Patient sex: F
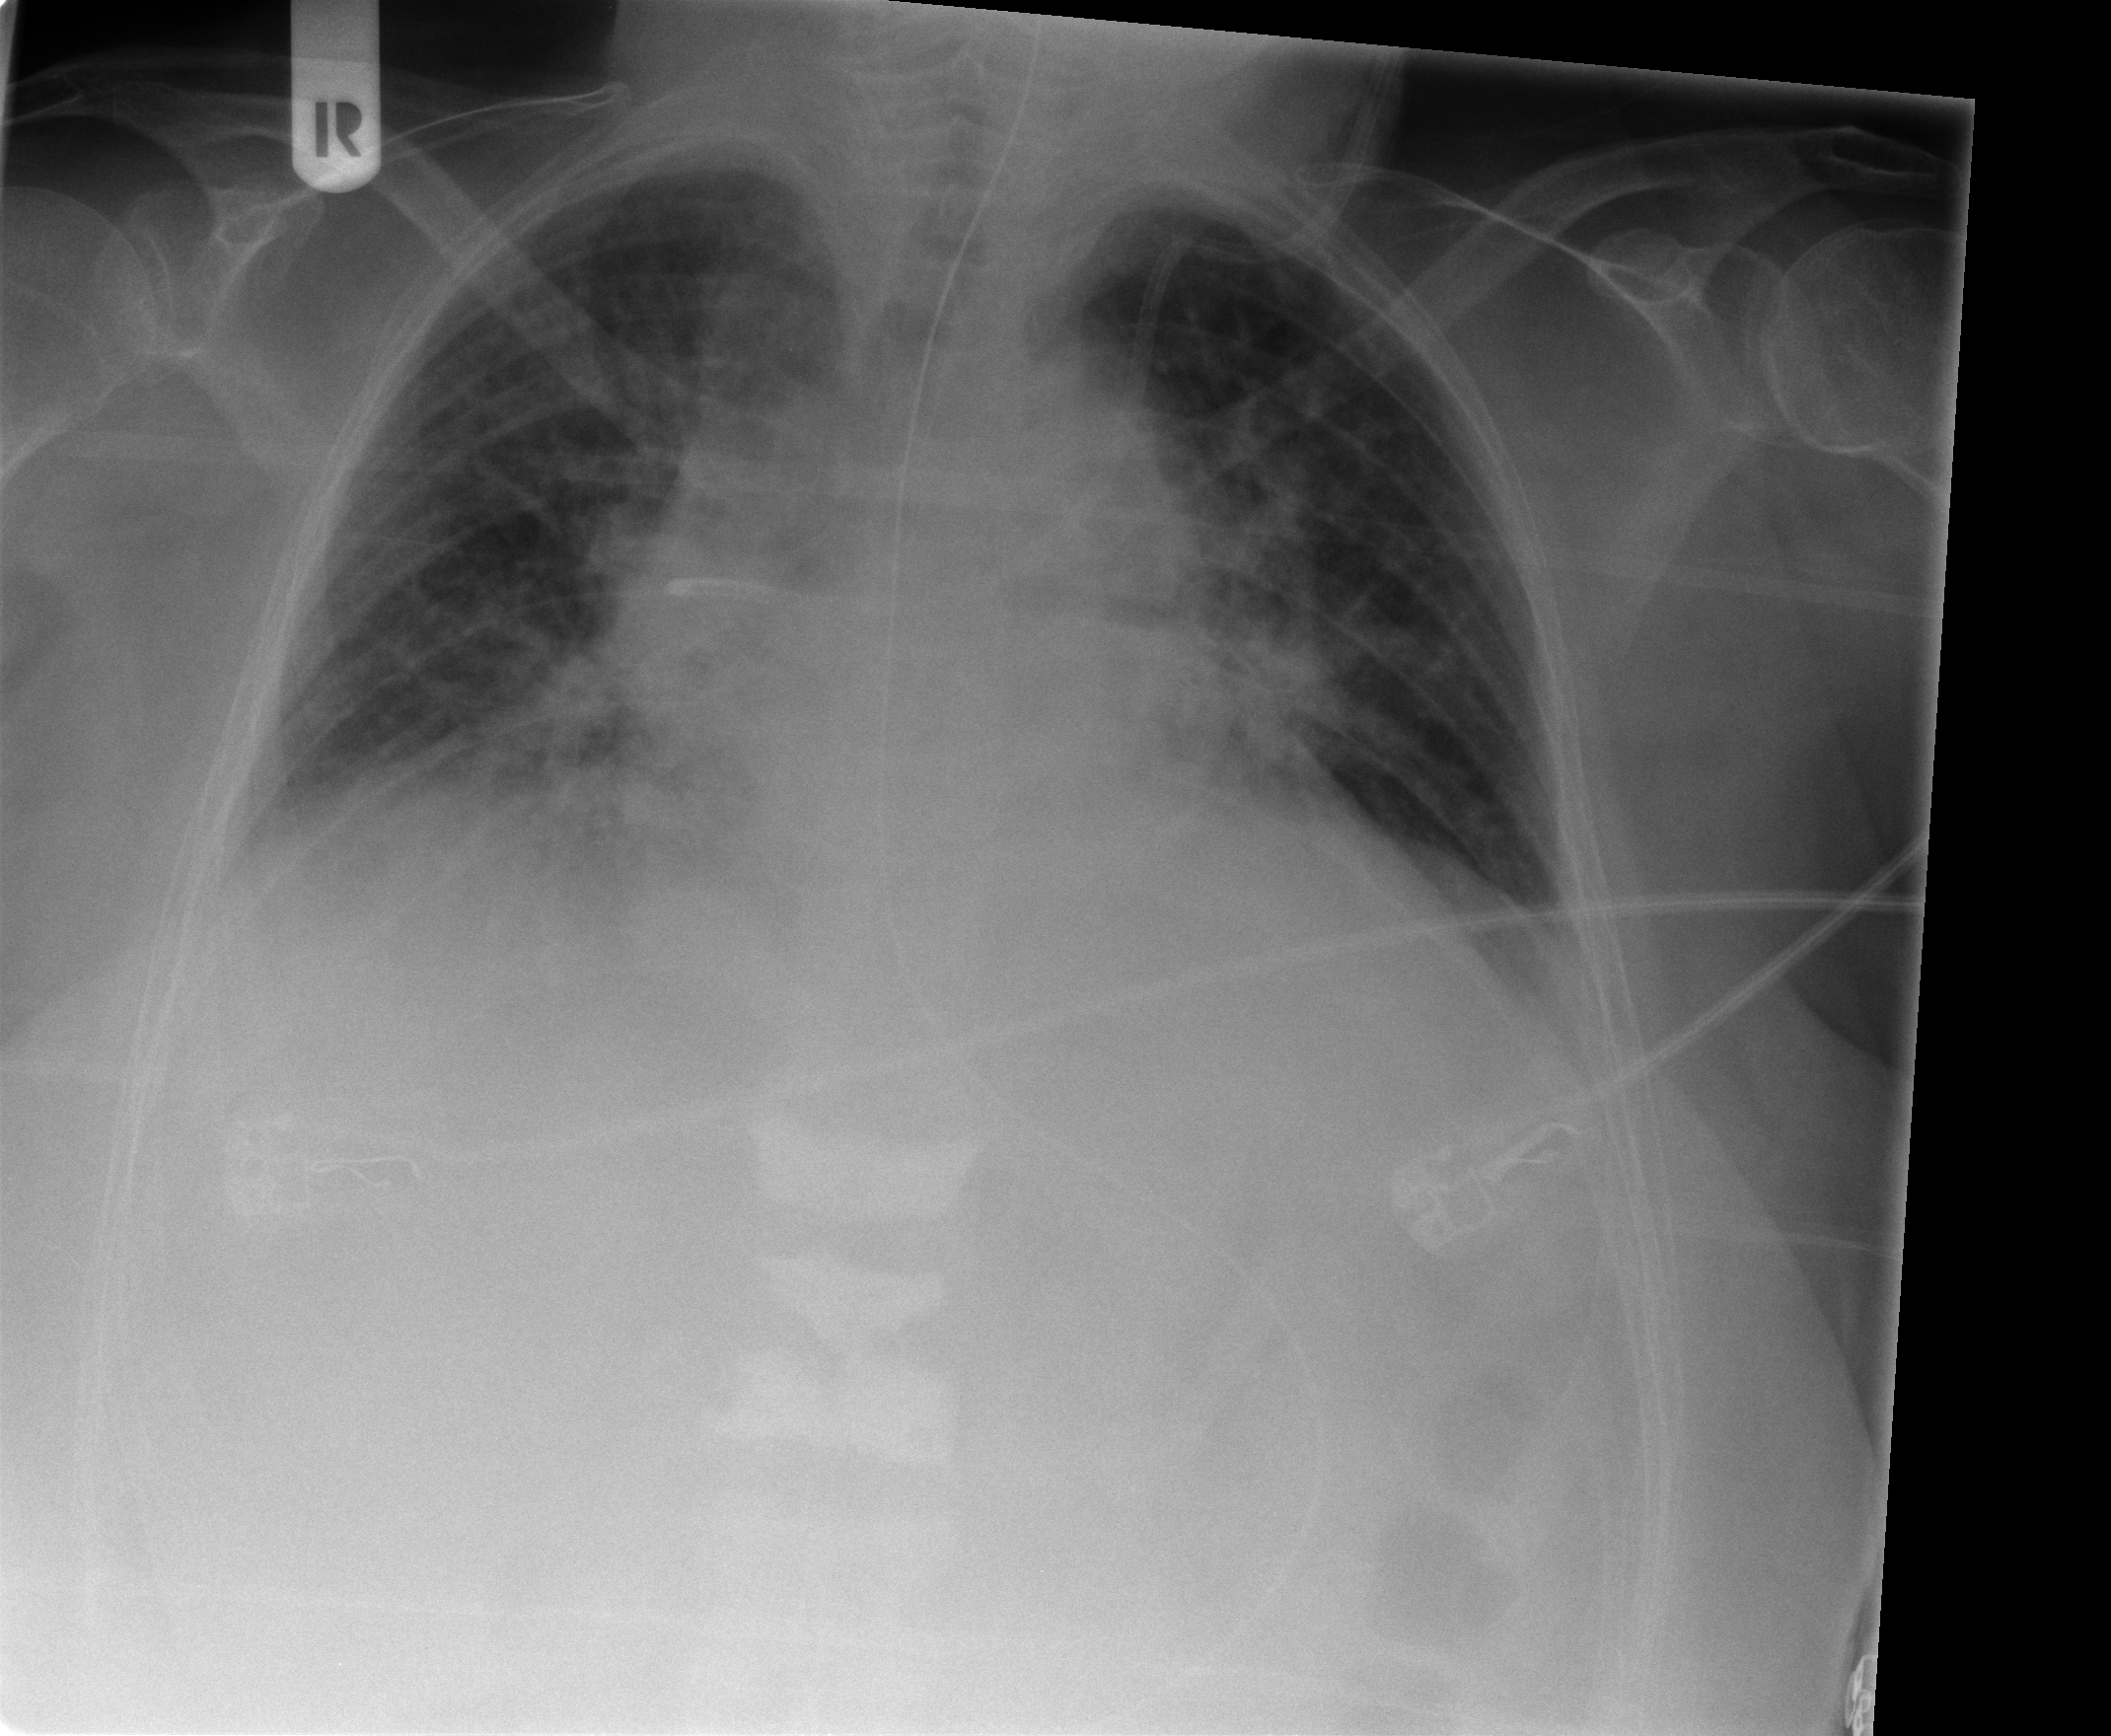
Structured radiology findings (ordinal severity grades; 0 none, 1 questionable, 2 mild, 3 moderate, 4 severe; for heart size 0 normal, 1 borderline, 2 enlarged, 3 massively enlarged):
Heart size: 0
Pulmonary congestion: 2
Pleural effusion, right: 2
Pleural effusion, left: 2
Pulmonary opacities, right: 0
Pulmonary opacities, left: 0
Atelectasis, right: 2
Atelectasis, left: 2